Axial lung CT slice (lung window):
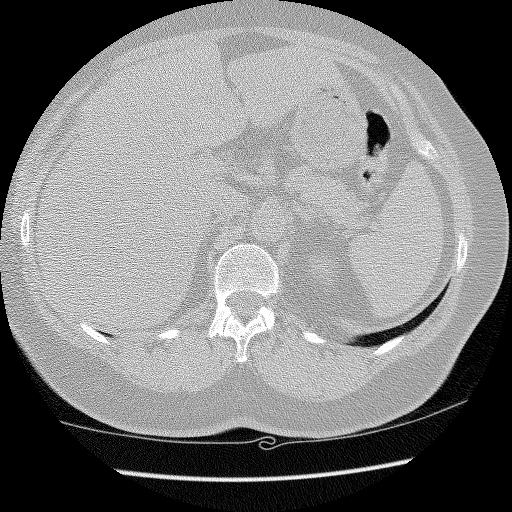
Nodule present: no